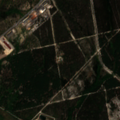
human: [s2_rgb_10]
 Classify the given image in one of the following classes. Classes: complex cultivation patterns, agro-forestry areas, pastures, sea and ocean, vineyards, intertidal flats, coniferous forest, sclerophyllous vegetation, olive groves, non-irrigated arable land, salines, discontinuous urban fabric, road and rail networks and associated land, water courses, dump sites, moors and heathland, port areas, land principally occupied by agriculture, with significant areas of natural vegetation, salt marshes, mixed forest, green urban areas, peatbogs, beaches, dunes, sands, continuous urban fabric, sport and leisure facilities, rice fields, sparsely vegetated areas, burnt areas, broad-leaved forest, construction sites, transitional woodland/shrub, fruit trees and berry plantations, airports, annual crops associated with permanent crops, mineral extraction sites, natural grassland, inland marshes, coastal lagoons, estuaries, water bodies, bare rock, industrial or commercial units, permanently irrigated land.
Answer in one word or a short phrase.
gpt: permanently irrigated land, complex cultivation patterns, broad-leaved forest, coniferous forest, transitional woodland/shrub